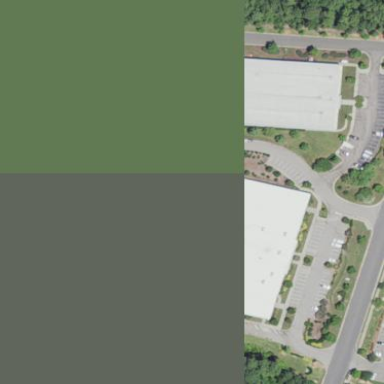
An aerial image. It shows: Commercial building.